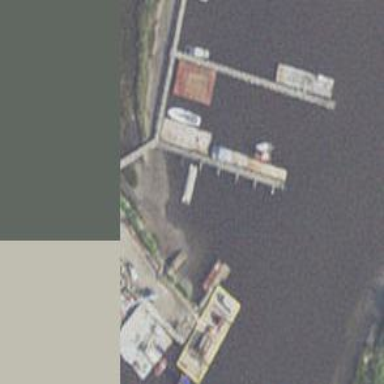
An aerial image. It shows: Man-made pier.